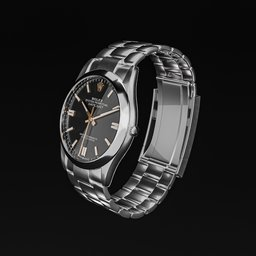
Label: decoration